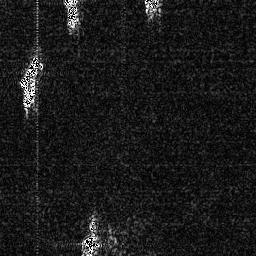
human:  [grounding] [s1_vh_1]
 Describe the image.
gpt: In the satellite image, there is  <ref>1 small ship </ref> <box>[[5, 20, 16, 43, 0]]</box> located at left,  <ref>1 medium ship </ref> <box>[[23, 0, 31, 12, 0]]</box> located at top left,  <ref>1 small ship </ref> <box>[[55, 0, 62, 5, 0]]</box> located at top,  <ref>1 small ship </ref> <box>[[30, 91, 39, 99, 0]]</box> located at bottom.